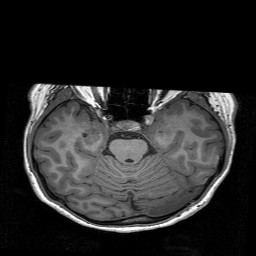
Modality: T1w
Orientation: coronal
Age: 21
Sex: female
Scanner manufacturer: siemens
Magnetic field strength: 3 T
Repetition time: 1.9 s
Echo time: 0.00226 s